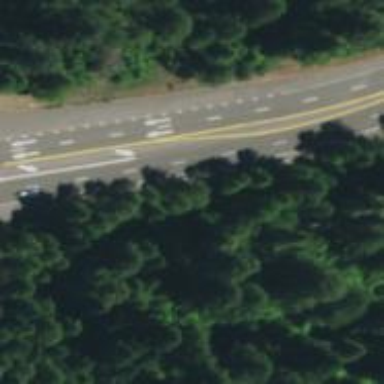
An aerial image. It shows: Asphalt trunk highway classified as expressway.